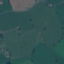
Label: Pasture